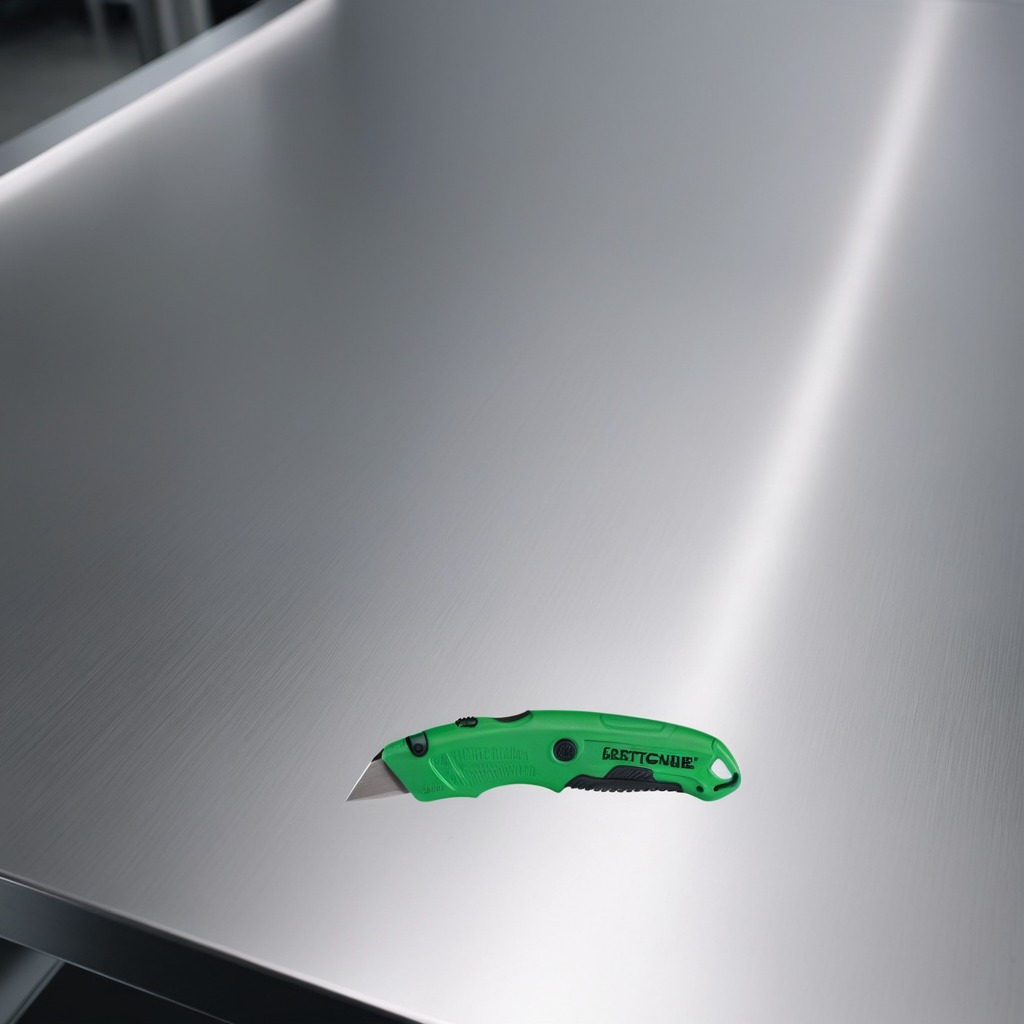
A utility knife is lying on the stainless steel table in a high-end prototyping lab.